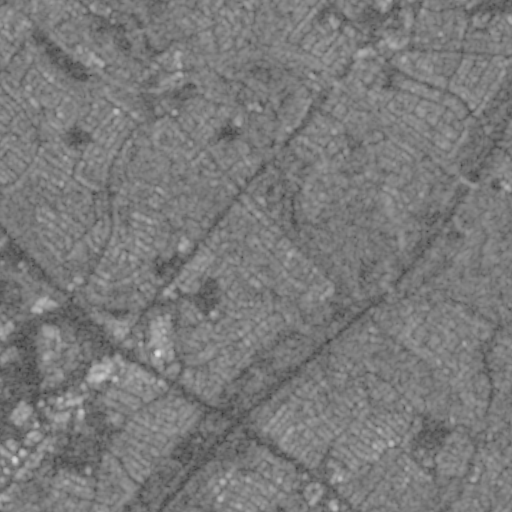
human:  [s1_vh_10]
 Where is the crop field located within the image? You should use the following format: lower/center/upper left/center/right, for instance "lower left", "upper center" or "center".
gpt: The crop field is located in the upper center of the image.
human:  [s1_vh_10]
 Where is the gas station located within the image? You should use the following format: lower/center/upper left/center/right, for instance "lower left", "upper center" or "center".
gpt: The gas station is located in the upper left of the image.
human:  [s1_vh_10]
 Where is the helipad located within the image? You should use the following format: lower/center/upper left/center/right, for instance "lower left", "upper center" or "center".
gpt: The helipad is located in the center left of the image.
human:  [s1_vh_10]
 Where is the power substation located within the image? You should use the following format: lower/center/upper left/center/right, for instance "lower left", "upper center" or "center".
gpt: The power substation is located in the center left of the image.
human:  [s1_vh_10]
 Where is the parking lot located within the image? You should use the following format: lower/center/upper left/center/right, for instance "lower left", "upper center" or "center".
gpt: There is no parking lot in the image.

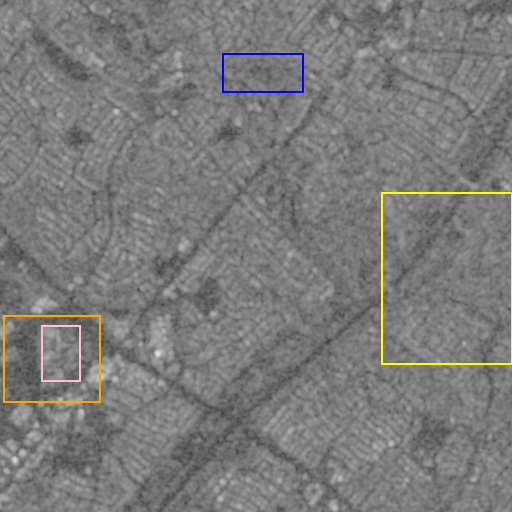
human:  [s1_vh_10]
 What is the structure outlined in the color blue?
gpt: The structure outlined in blue is a crop field.
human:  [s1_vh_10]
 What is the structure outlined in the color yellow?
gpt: The structure outlined in yellow is a park.
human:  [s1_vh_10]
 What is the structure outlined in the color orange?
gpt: The structure outlined in orange is a parking lot.
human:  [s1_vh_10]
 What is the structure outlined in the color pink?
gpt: The structure outlined in pink is a building.
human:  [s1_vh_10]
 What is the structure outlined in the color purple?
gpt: There is no purple outline.